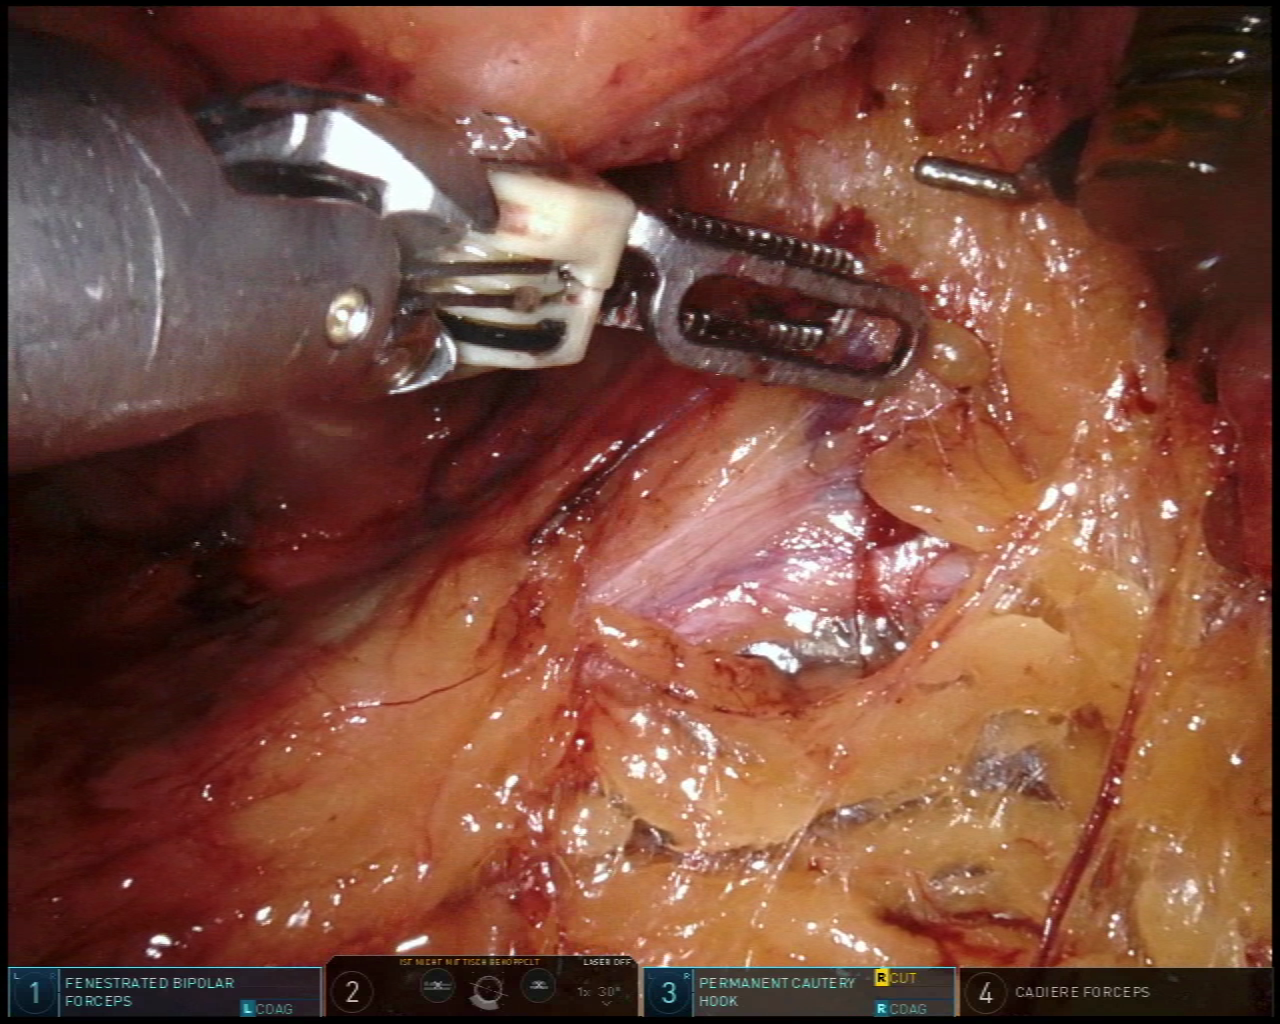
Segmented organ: ureter
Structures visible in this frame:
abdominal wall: no
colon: no
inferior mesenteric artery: no
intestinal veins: no
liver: no
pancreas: no
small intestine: no
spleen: no
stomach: no
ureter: yes
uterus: no
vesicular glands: no